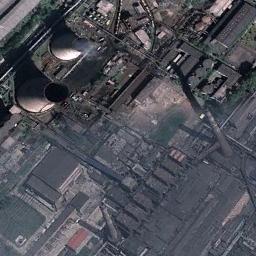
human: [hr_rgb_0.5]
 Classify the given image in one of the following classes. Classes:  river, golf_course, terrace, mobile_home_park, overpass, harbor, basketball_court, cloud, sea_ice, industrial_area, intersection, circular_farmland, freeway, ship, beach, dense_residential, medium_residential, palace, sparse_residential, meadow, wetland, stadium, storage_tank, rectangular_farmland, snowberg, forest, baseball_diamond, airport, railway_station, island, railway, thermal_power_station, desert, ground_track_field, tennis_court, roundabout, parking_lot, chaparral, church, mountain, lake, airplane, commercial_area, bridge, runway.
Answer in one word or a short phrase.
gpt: thermal_power_station